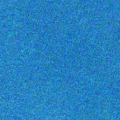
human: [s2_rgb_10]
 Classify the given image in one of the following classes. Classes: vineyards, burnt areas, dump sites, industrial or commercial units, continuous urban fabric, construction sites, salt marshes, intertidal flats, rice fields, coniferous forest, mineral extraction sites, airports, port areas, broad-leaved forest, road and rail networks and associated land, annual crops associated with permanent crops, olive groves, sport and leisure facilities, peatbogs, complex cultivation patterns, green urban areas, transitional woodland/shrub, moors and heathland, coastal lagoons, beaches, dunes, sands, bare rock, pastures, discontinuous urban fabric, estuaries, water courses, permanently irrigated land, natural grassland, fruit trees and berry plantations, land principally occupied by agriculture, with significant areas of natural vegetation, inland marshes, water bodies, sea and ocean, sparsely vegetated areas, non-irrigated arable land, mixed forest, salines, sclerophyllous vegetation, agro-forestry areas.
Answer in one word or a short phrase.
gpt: sea and ocean